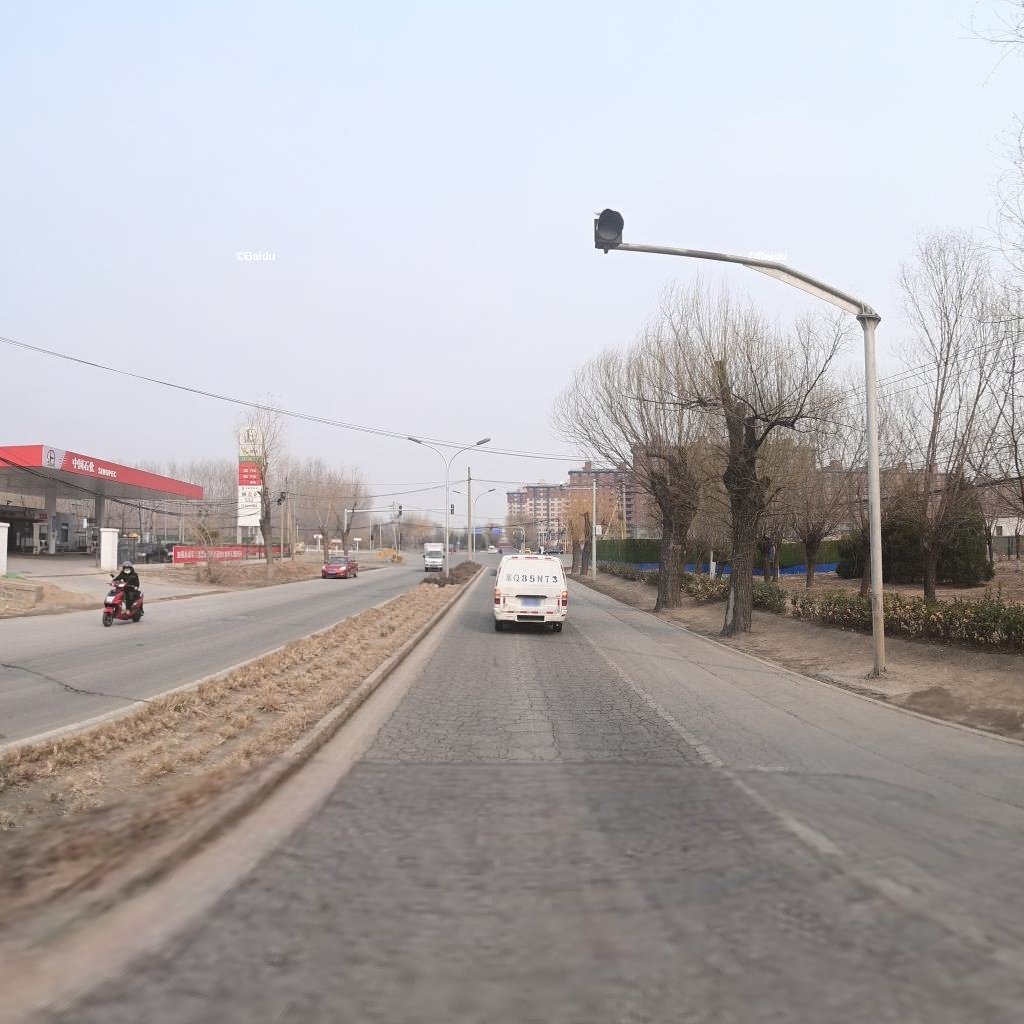
Region: Haidian
Road damage annotations: alligator crack, transverse crack, longitudinal crack